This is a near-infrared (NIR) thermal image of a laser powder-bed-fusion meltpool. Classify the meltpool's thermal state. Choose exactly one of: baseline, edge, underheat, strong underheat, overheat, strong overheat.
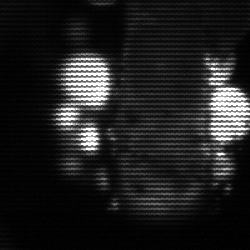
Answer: strong underheat